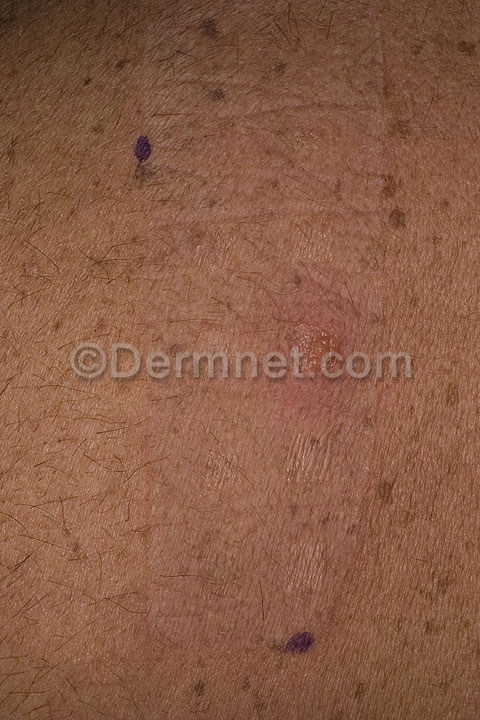
Disease: Poison Ivy Photos and other Contact Dermatitis